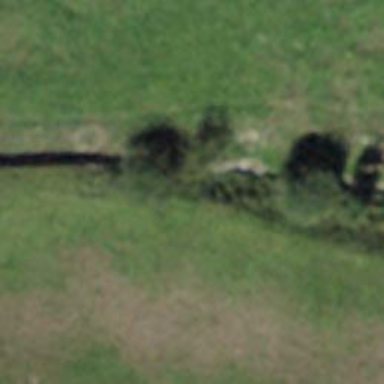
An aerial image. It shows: Ditch serving as waterway.